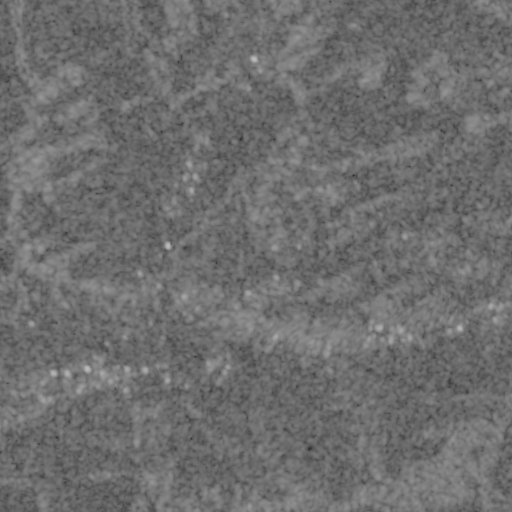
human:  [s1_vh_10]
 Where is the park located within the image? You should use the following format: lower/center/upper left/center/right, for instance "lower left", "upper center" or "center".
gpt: The park is located in the lower left of the image.
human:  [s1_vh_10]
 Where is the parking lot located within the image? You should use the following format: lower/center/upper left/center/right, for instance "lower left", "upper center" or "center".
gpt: The parking lot is located in the lower left of the image.
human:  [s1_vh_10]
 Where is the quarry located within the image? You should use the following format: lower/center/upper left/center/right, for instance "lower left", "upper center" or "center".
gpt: The quarry is located in the upper left of the image.
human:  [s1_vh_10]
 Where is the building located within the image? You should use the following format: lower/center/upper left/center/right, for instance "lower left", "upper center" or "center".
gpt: There is no building in the image.

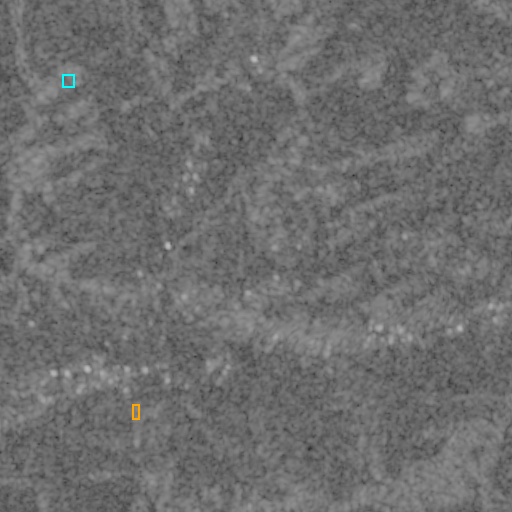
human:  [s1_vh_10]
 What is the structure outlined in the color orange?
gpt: The structure outlined in orange is a park.
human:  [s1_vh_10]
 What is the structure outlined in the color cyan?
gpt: The structure outlined in cyan is a quarry.
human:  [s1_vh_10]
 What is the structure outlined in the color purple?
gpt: There is no purple outline.